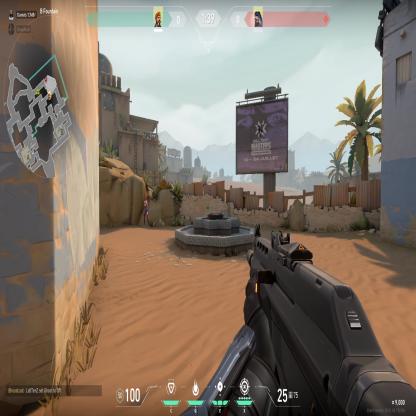
Label: enemy